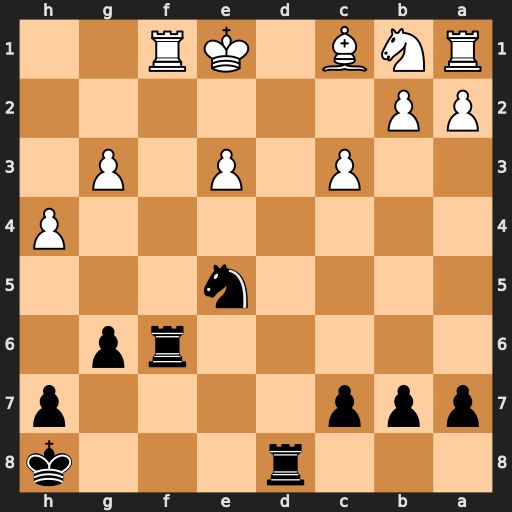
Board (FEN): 3r3k/ppp4p/5rp1/4n3/7P/2P1P1P1/PP6/RNB1KR2
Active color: b
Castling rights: Q
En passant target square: -
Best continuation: Rxf1+ Kxf1 Rd1+ Ke2 Rxc1